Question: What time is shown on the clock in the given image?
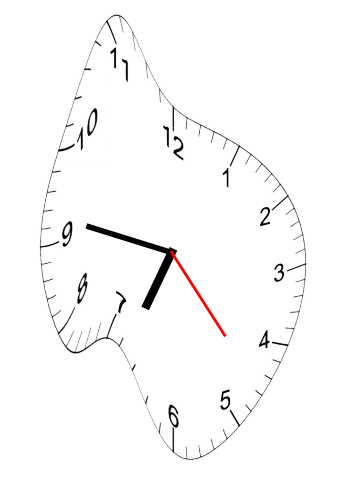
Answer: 06:46:23